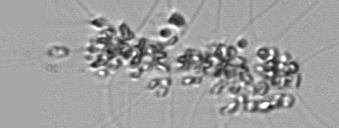
Label: Chaetoceros_didymus_TAG_external_flagellate